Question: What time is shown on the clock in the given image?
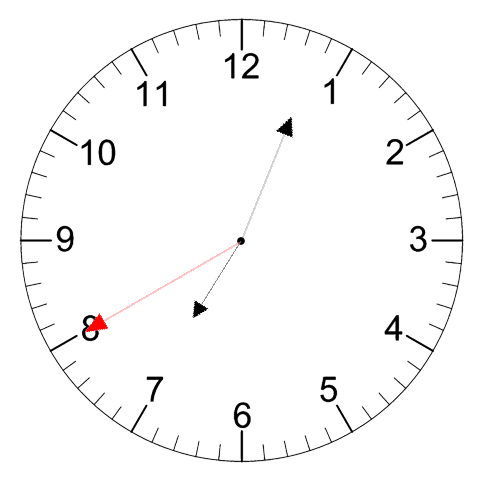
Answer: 07:03:40